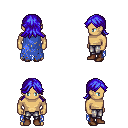
a pixel art fantasy rpg character, male body template, human, tanned skin, blue tattered cape, metal pants, blue loose hair, brown shoes, four views (front, back, left, right), 2x2 character sprite sheet, small pixel art, hard edges, no anti-aliasing